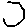
Label: hexagon